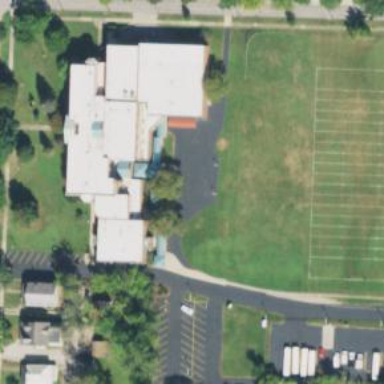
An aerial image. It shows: School.